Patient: sex M, age 76
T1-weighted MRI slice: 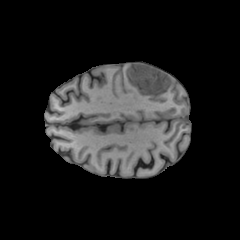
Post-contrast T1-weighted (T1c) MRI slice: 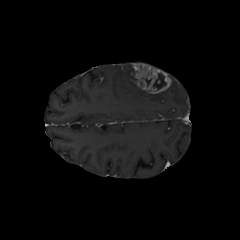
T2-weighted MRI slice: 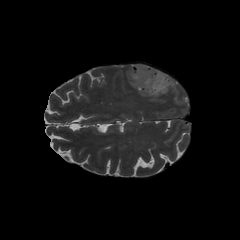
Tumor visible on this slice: yes
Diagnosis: Glioblastoma, IDH-wildtype
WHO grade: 4